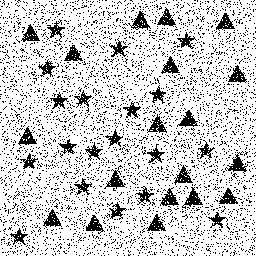
Squares: 0
Triangles: 19
Stars: 19
Total shapes: 38